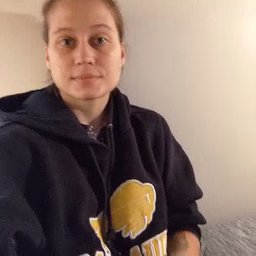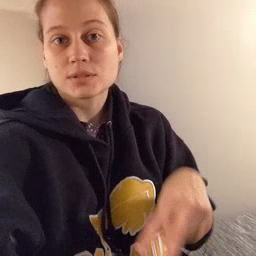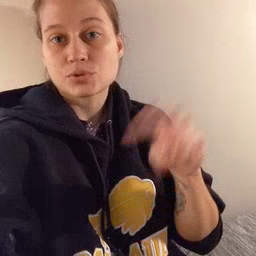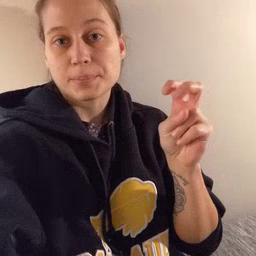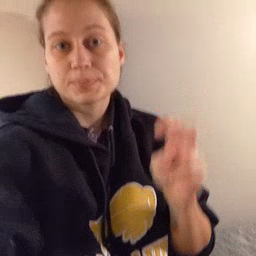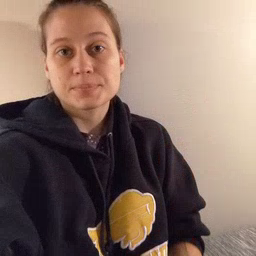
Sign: jump